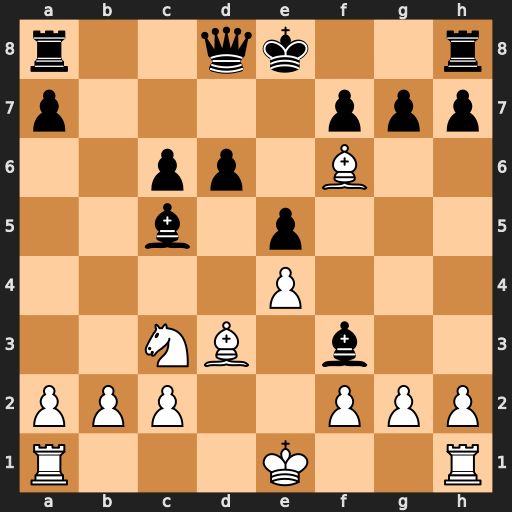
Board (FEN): r2qk2r/p4ppp/2pp1B2/2b1p3/4P3/2NB1b2/PPP2PPP/R3K2R
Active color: w
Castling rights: KQkq
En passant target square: -
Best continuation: Bxd8 Bxg2 Rg1 Rxd8 Rxg2